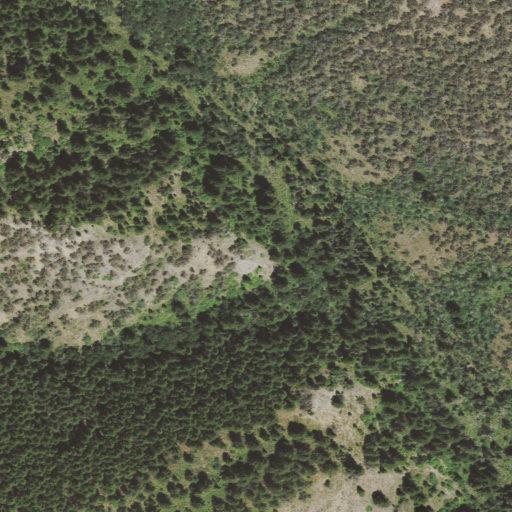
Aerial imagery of valley in Utah named Grouse Hollow containing evergreen forest and deciduous forest